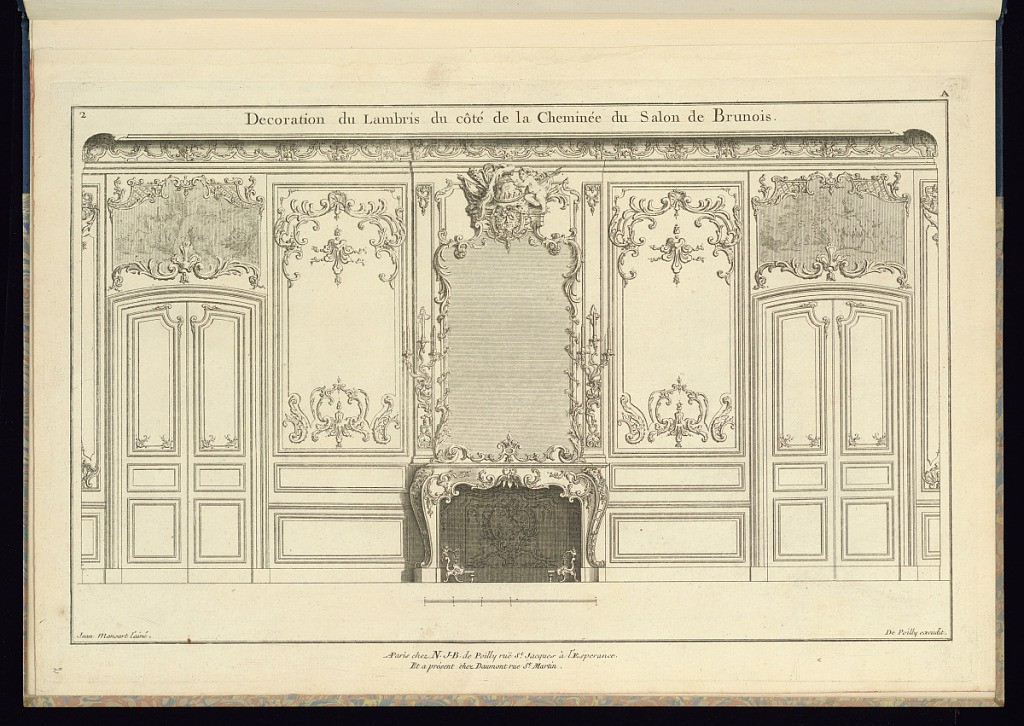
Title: Decoration du Lambris du côté de la Cheminée du Salon de Brunois
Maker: Jean Mansart de Jouy, French, 1705 - 1783
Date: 1750–75
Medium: Etching and engraving on laid paper
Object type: Print
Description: An architectural design print depicting an interior wall elevation for a Drawing Room in the Châteaux de Brunoy, designed by Jean Mansart de Jouy for Jean Pâris de Monmartel, marquis de Brunoy. The wall features a central chimneypiece and overmantel mirror, flanked by paneling, doors with overdoor paintings, and a cornice. The paneling (boiserie) is decorated with rococo motifs - feathers, c-scrolls, s-scrolls, fleurons, scrolling leaves, shells, floral diaper pattern, gadrooning, and flowers. The overmantel mirror is topped with a mask, a putto and arms and armor. There are wall sconces on either side of the mirror, with three candles each. And andirons in the fireplace. The plate is titled, numbered, and signed with a scale below the design.